Question: The heights of each DataGrid should depend on:
1. Are other Extenders extended
2. How many rows the DataGrid has
3. If other Extenders are extended, how many rows other DataGrids have.
4. Height of the StackPanel the Extenders are in
All Extenders should be always visible.
If e.g. opening only upmost Extender and its DataGrid has 100 rows the Height of the DataGrid should be almost the height of StackPanel but in the bottom the two other Extenders should be visible and upmost DataGrid scrollable.
When opening 2 or 3 Extenders the StackPanel should be "full" if there is enough data in DataGrids.

I tried to bind the height properties (for undermost expander Objec information)
'''
<Expander Header="Object information" IsExpanded="{Binding ObjectInformationExpanded}">
<DataGrid Name="ObjectInformationGrid" CanUserAddRows="False" CanUserResizeColumns="True" CanUserSortColumns="True" IsReadOnly="True"
ItemsSource="{Binding SelectedObjectAttributes}" AutoGenerateColumns="False"
Height="{Binding ObjectInformationHeight, Mode=TwoWay}"
ScrollViewer.CanContentScroll="True"
ScrollViewer.VerticalScrollBarVisibility="Visible">
<DataGrid.Columns>
<DataGridTextColumn Header="Field" Binding="{Binding Item1}" />
<DataGridTextColumn Header="Value" Binding="{Binding Item2}" />
</DataGrid.Columns>
</DataGrid>
</Expander>
'''
But now my ViewModel has lots of code that is related to presentation (View) and still didn't take the StackPanel's height into the calculation. Instead I set the hardcoded double values which can't be good solution.
Here is bit of simple code that updates the bound height Properties (here for upmost DataGrid only) when extenders are opened/closed and DataGrid bound collections are changed:
'''
private void UpdateHeights()
{
if (SelectedObjectsExpanded == true)
{
if (_selectedObjects.Count == 0)
{
SelectedObjectsHeight = double.NaN;
}
else if (_selectedObjects.Count < 8)
{
SelectedObjectsHeight = 100;
}
else
{
if (ObjectInformationExpanded && SelectedSwitchesExpanded)
SelectedObjectsHeight = 100;
else
SelectedObjectsHeight = 200;
}
}
//...
'''
Thanks!
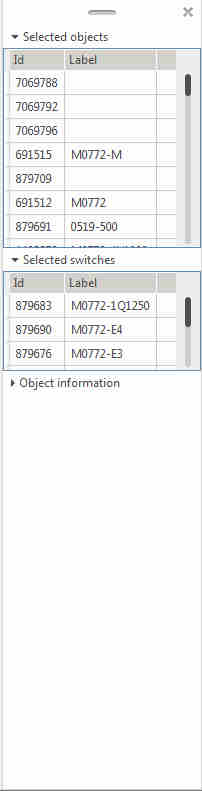
Answer: Would something like <URL> work?
The basic idea is put all 3 'Expanders' in a Grid containing 3 rows, and bind the 'RowDefinition.Height' of each row to the 'Expander.IsExpanded'. A Converter is used to set the value to 'Auto' if the expander is collapsed (only take up the space needed), or '*' if it's expanded (take up all remaining space. If multiple rows are set to '*' height, share space evenly between them).
'''
<Grid>
<Grid.RowDefinitions>
<RowDefinition Height="{Binding IsExpanded, ElementName=Expander1, Converter={x:Static MyBoolToGridSizeConverter}}" />
<RowDefinition Height="{Binding IsExpanded, ElementName=Expander2, Converter={x:Static MyBoolToGridSizeConverter}}" />
<RowDefinition Height="{Binding IsExpanded, ElementName=Expander3, Converter={x:Static MyBoolToGridSizeConverter}}" />
</Grid.RowDefinitions>
<Expander Grid.Row="0" x:Name="Expander1">
<DataGrid />
</Expander>
<Expander Grid.Row="1" x:Name="Expander2">
<DataGrid />
</Expander>
<Expander Grid.Row="2" x:Name="Expander3">
<DataGrid />
</Expander>
</Grid>
'''
'''
public class BoolToGridSizeConverter : IValueConverter
{
public object Convert(object value, Type targetType,
object parameter, CultureInfo culture)
{
if (value is bool && (bool)value)
return new GridLength(1, GridUnitType.Star);
return GridLength.Auto;
}
public object ConvertBack(object value, Type targetType,
object parameter, CultureInfo culture)
{
// this is not needed
}
}
'''